Field crop: tomato
Growth stage: 1
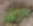
Species: solanum